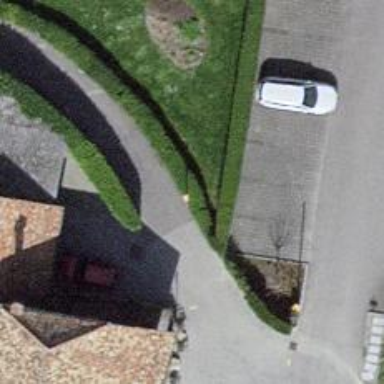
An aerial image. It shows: Lift gate barrier.